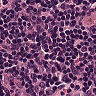
Metastatic tissue present: no